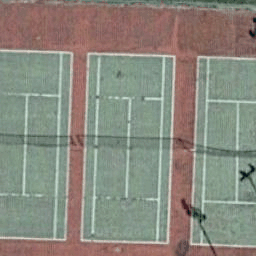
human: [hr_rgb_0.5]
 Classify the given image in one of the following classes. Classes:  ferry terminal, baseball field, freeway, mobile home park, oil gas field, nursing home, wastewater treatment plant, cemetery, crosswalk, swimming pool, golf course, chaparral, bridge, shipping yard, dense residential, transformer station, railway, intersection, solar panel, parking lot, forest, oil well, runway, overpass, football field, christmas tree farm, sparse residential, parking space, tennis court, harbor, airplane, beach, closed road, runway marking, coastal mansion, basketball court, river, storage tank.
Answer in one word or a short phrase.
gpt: tennis court